RGB frame:
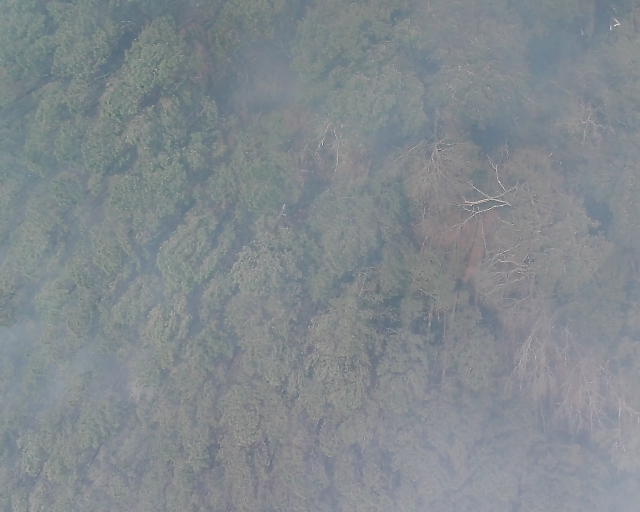
Thermal frame:
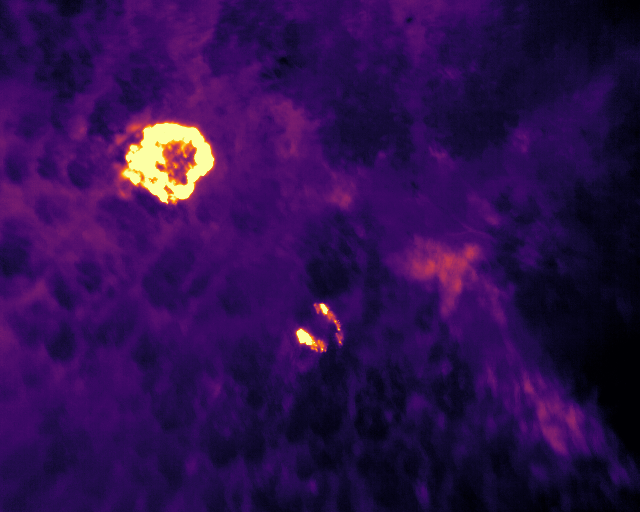
Captured: 2026-02-26 02:28:56
Pixels at or above 80 °C: 1516 (fraction of frame: 0.004626)